The trace is the raw vibration amplitude of a rotating bearing as a function of time. Classify the bearing condition as one of: normal, inner_race, outer_race, ball.
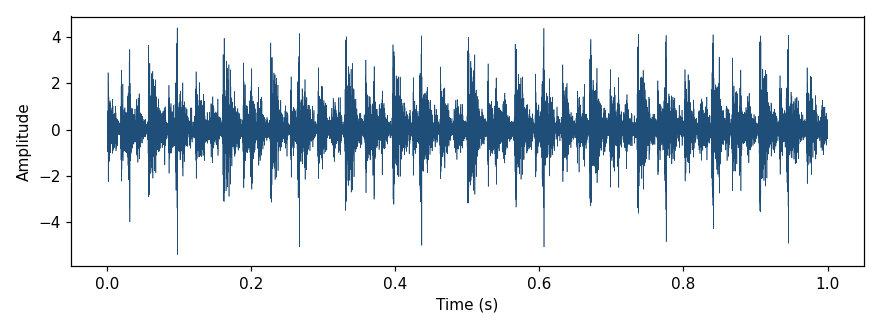
Answer: outer_race